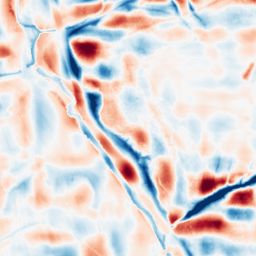
Category: wavelet
Decomposition family: wavelet_dwt
Decomposition parameters: wavelet: db4
level: 5
Upsampling method: cubic_mitchell
Upsampling parameters: scale: 2
Upsampling scale: 2